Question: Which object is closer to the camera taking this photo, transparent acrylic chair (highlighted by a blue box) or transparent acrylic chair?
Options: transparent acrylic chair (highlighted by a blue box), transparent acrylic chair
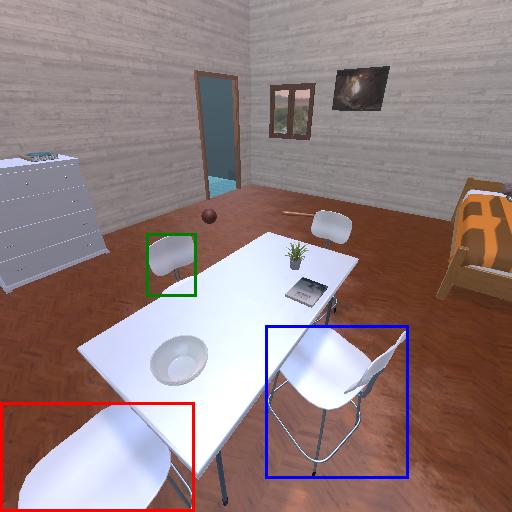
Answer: transparent acrylic chair (highlighted by a blue box)